Question: For some reason I have a green border that surround my elements when I select them. I cant figure out why its there as i didnt add it, and its on all my buttons even thought they are different class names.
I am using bootstrap so i think its something there. I am using the col sizes from bootstrap.
The picture is from the id #box, but the green border displays on the class of delete-button also.
It appears in Chrome but not safari.
Ill include my css file

'''
#main-grid {
align-items: flex-start;
background-color: grey;
}
#sticky {
position: -webkit-sticky;
position: sticky;
top: 4rem;
}
#delete-button {
float: left;
}
#selected-items {
float: right;
border: black 2px;
}
#main-search {
align-items: flex-start;
}
#mainsearch {
position: -webkit-sticky;
position: sticky;
top: 1rem;
}
#box {
transition: transform 0.2s;
}
#box:hover {
transform: scale(1.1);
}
#box h4 {
color: grey;
position: absolute;
z-index: 999;
margin: 0 auto;
left: 0;
right: 0;
top: 10%; /* Adjust this value to move the positioned div up and down */
text-align: center;
width: 100%; /* Set the width of the positioned div */
}
.delete-button span {
display: inline-block;
vertical-align: middle;
line-height: normal;
}
.delete-button {
background: white;
color: #fff;
border: none;
position: relative;
width: 100%;
height: 60px;
font-size: 1em;
text-align: center;
padding: 0 2em;
cursor: pointer;
transition: 800ms ease all;
outline: none;
}
.delete-button:hover {
background: #913b27;
color: white;
}
.delete-button:before,
.delete-button:after {
content: "";
position: absolute;
top: 0;
right: 0;
height: 2px;
width: 0;
background: #b73e1d;
transition: 400ms ease all;
}
.delete-button:after {
right: inherit;
top: inherit;
left: 0;
bottom: 0;
}
.delete-button:hover:before,
.delete-button:hover:after {
width: 100%;
transition: 800ms ease all;
}
'''
'''
<!DOCTYPE html>
<html lang="en">
<head>
<meta charset="UTF-8">
<meta name="viewport" content="width=device-width, initial-scale=1.0">
<meta http-equiv="X-UA-Compatible" content="ie=edge">
<link rel='stylesheet' href='https://bootswatch.com/4/cosmo/bootstrap.min.css'>
<title>Item Manager</title>
</head>
<body>
<div id='app'></div>
{% load static %}
<script src="{% static "frontend/main.js" %}"></script>
<script src="https://code.jquery.com/jquery-3.3.1.slim.min.js" integrity="sha384-q8i/X+965DzO0rT7abK41JStQIAqVgRVzpbzo5smXKp4YfRvH+8abtTE1Pi6jizo" crossorigin="anonymous"></script>
<script src="https://cdnjs.cloudflare.com/ajax/libs/popper.js/1.14.7/umd/popper.min.js" integrity="sha384-UO2eT0CpHqdSJQ6hJty5KVphtPhzWj9WO1clHTMGa3JDZwrnQq4sF86dIHNDz0W1" crossorigin="anonymous"></script>
<script src="https://stackpath.bootstrapcdn.com/bootstrap/4.3.1/js/bootstrap.min.js" integrity="sha384-JjSmVgyd0p3pXB1rRibZUAYoIIy6OrQ6VrjIEaFf/nJGzIxFDsf4x0xIM+B07jRM" crossorigin="anonymous"></script>
</body>
</html>
'''
'''
<div className="col">
<div className="row">
{this.props.items
.filter(searchingFor(this.state.searchTerm))
.map(item => (
<div className="col-sm-4 col-md-2 col-lg-1" id="box">
<input
className="item-image"
type="image"
src={getImage(item.item)}
value={item.item}
onClick={() =>
this.selectItems(item.item, item.matches)
}
/>
</div>
))}
</div>
</div>
'''
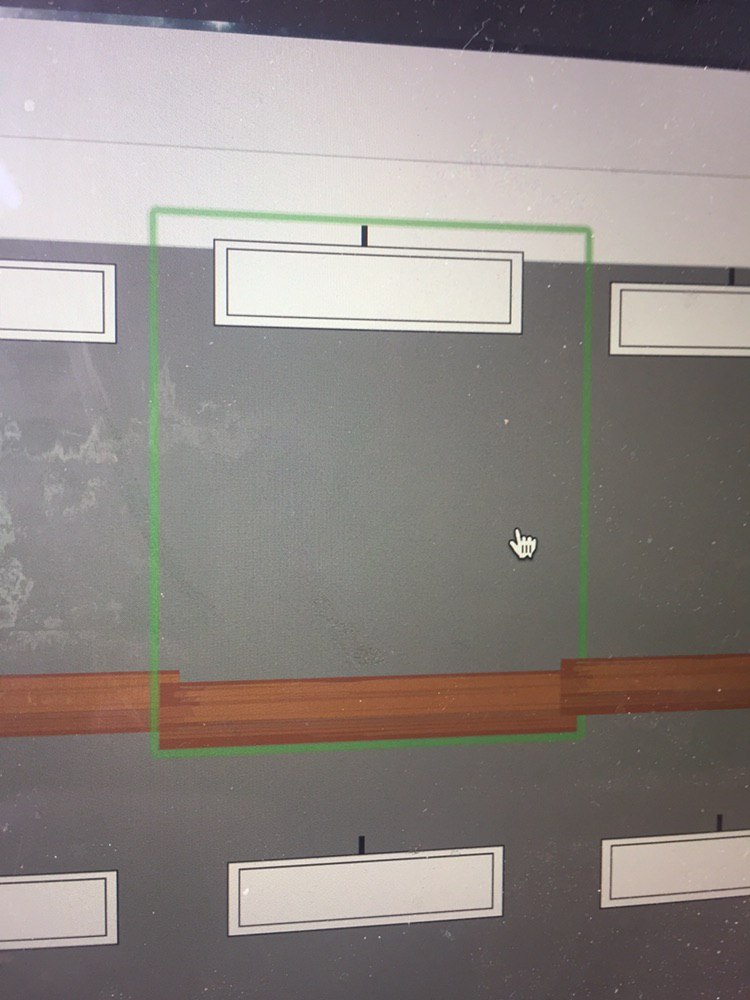
Answer: Use 'outline:none' to ':focus' event.